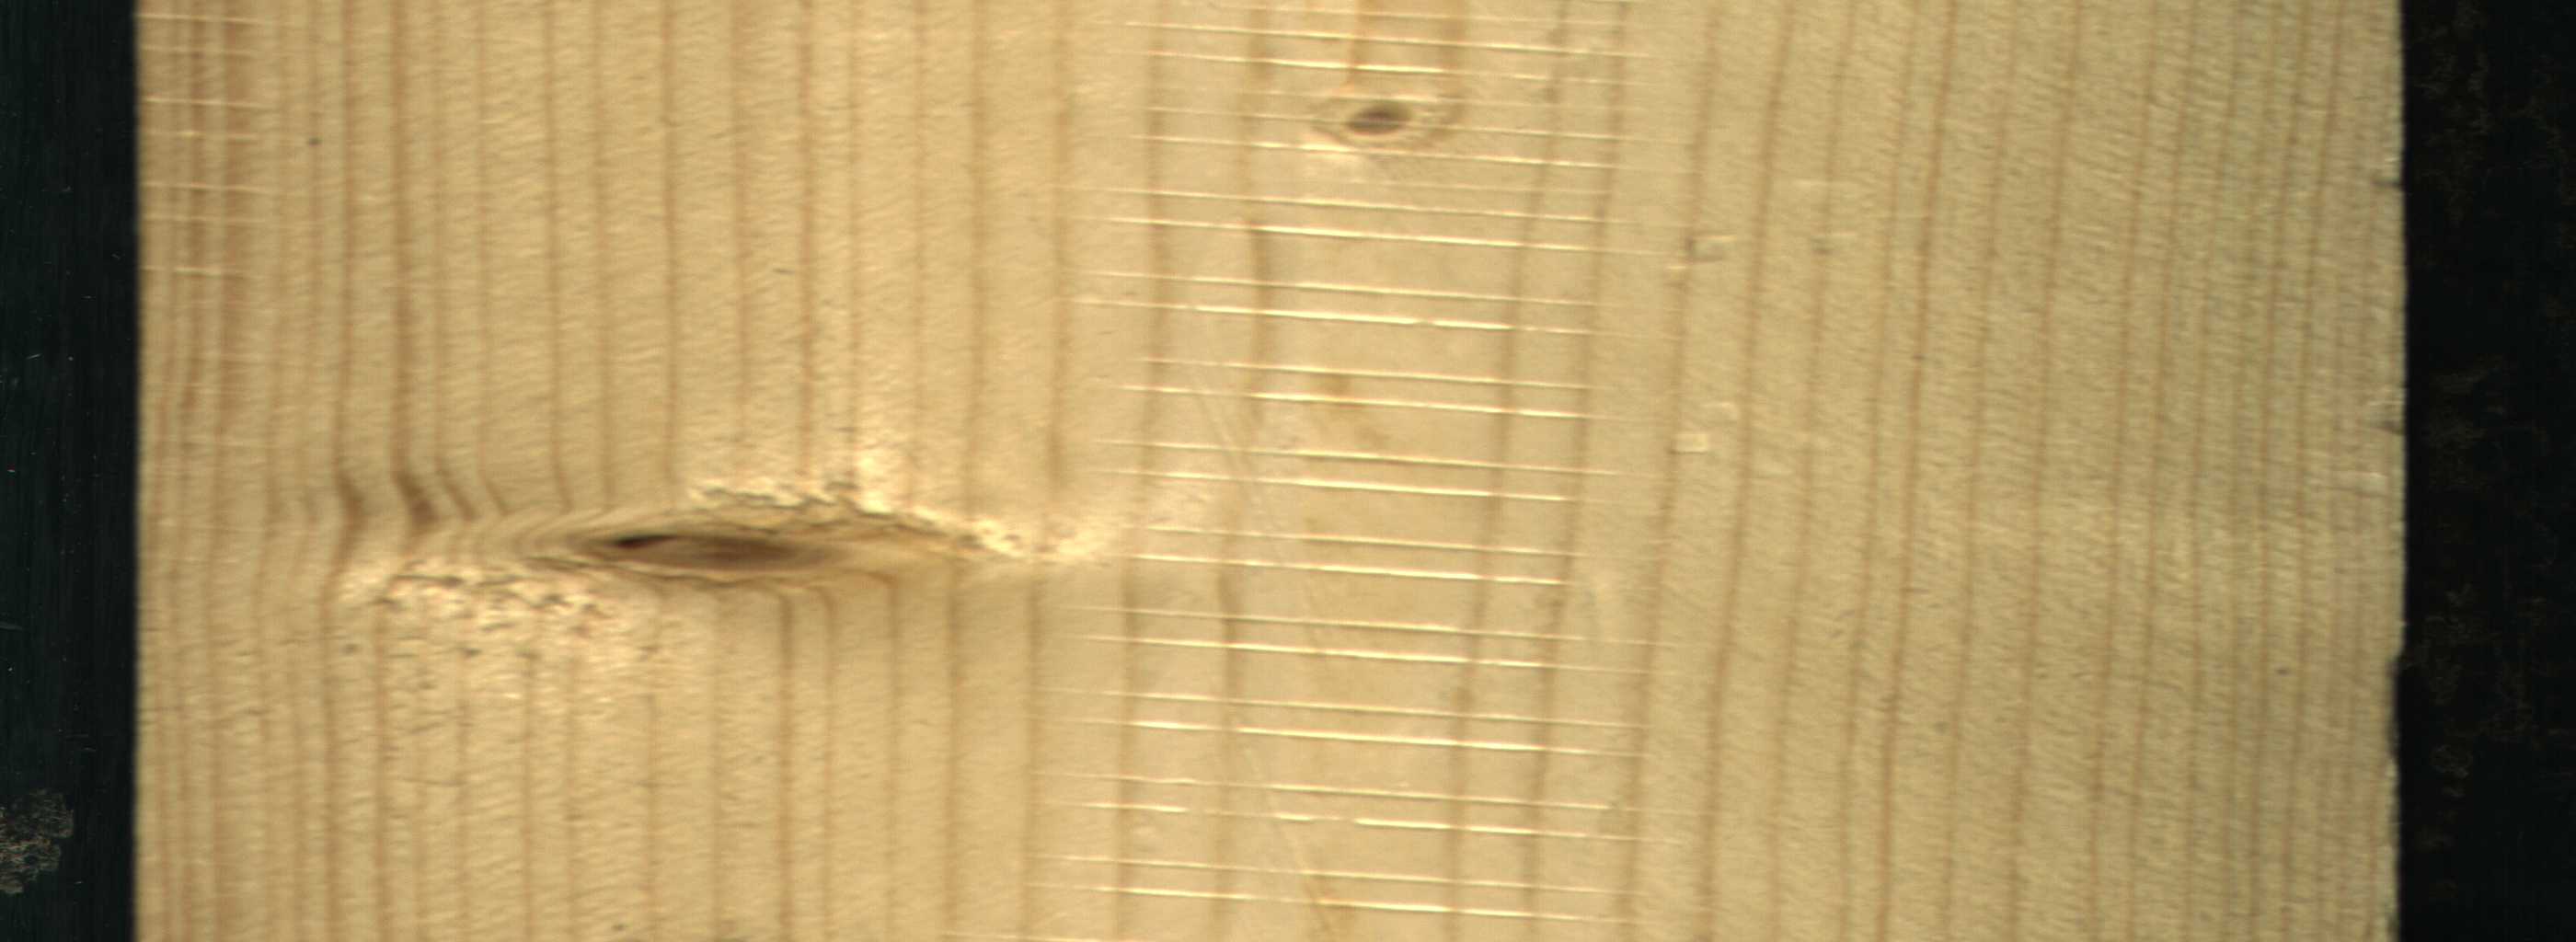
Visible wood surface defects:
Live_Knot
Live_Knot